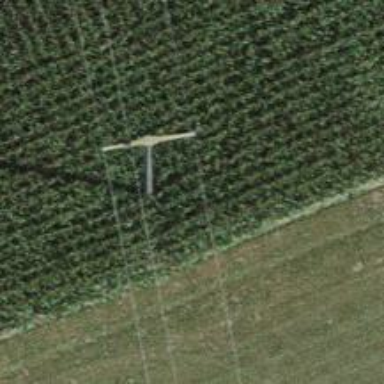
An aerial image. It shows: Power pole.